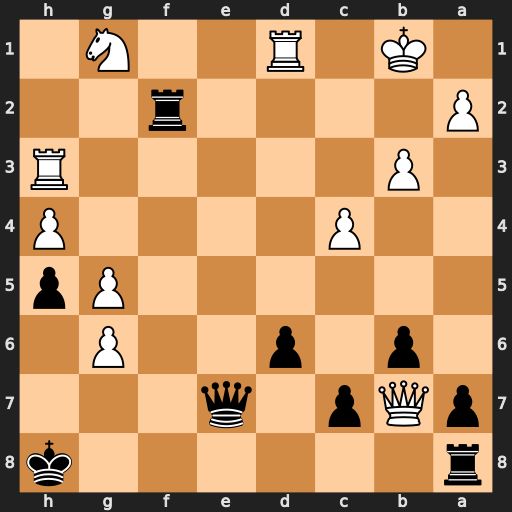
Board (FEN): r6k/pQp1q3/1p1p2P1/6Pp/2P4P/1P5R/P4r2/1K1R2N1
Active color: b
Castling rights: -
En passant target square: -
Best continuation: Qe5 Qxa8+ Kg7